Interaction volume radius: 10 \u00c5
Interaction volume height: 10 \u00c5
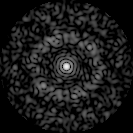
Disorder parameter: 0.8598